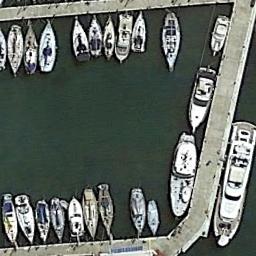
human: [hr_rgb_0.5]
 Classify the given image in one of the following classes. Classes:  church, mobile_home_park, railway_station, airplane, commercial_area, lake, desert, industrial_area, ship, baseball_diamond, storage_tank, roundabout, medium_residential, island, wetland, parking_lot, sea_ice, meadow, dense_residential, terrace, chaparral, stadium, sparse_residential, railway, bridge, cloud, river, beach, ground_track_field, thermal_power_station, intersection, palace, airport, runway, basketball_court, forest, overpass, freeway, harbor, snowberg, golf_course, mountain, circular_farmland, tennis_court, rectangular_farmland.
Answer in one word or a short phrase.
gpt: harbor